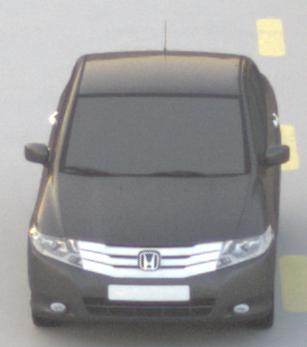
Make: Honda
Model: City
Detailed model: Gen. 6
Model produced from: 2008
Model produced until: 2013
Doors: 4
Color: gray
Road condition: dry road
Daytime: sunrise or sunset
Contrast: low contrast